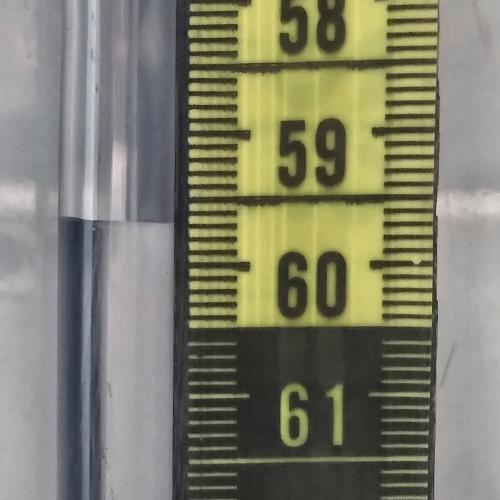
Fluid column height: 59.7 cm